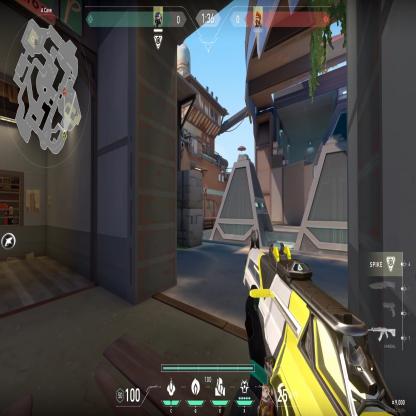
Label: enemy